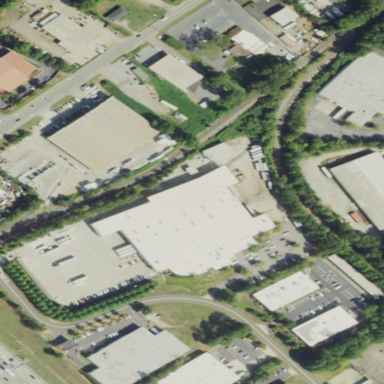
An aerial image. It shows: Warehouse.